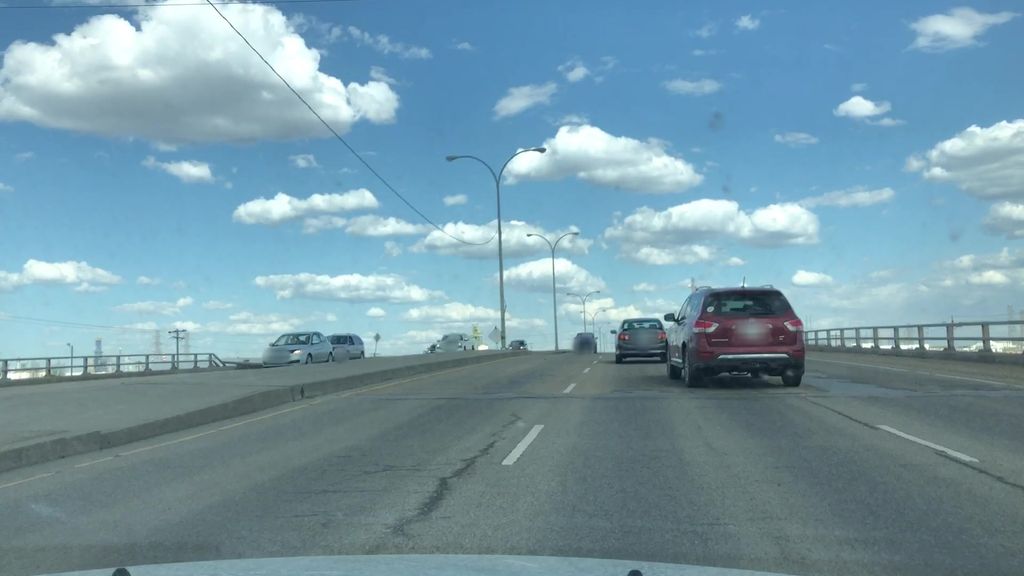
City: edmonton